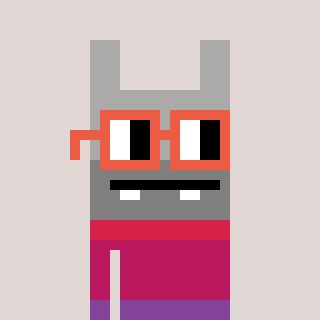
a pixel art character with square orange glasses, a rabbit-shaped head and a cold-colored body on a warm background